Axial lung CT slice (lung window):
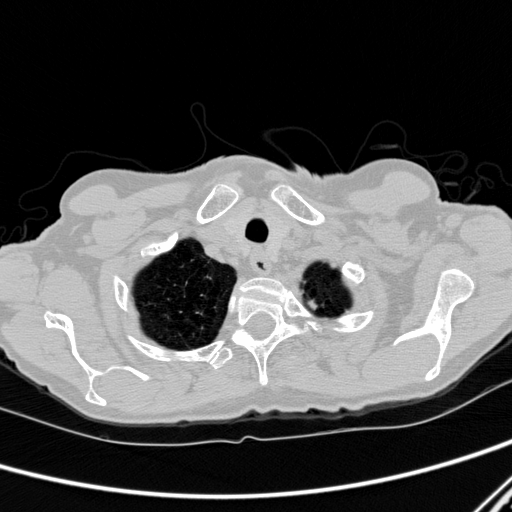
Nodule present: no